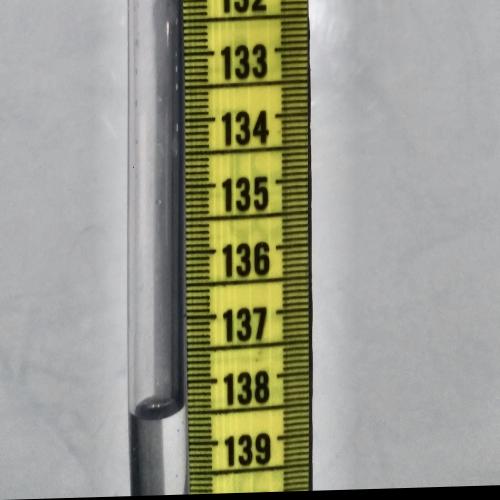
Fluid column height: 138.5 cm